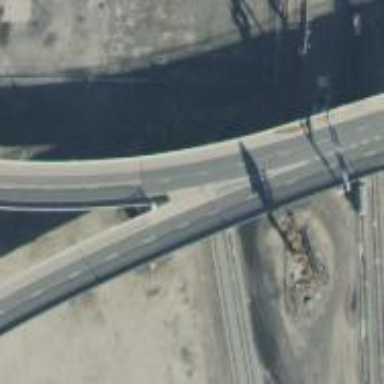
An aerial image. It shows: Bridge over motorway_link.